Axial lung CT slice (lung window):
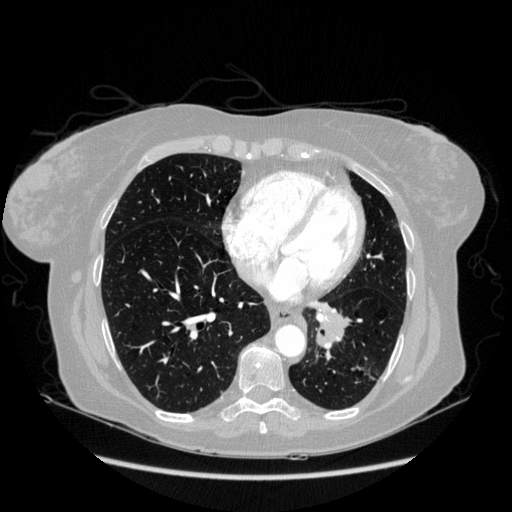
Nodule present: no